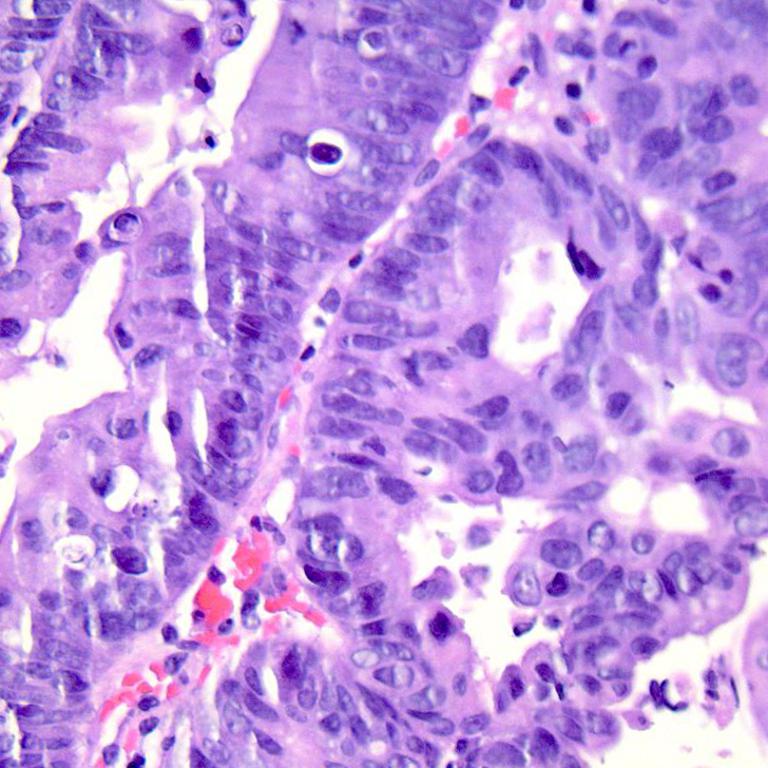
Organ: colon
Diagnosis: adenocarcinomas